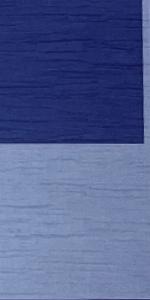
Label: Empty